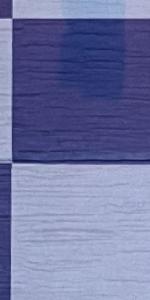
Label: Empty